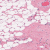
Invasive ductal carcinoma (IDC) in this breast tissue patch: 0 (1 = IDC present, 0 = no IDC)